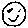
Label: smiley face